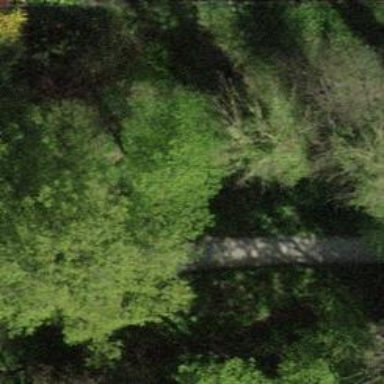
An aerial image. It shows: Unpaved path.